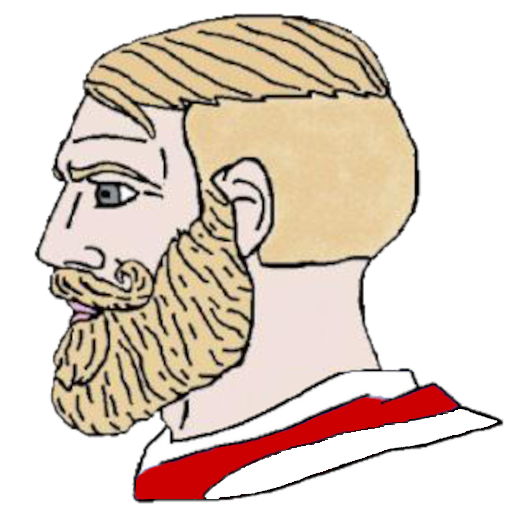
Label: 4_Yes_Chad